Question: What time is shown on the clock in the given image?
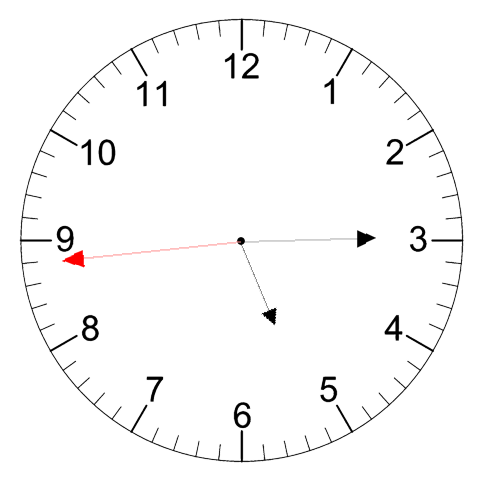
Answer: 05:14:44